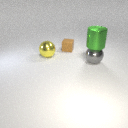
large yellow metal sphere to the left of large gray metal sphere